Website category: university
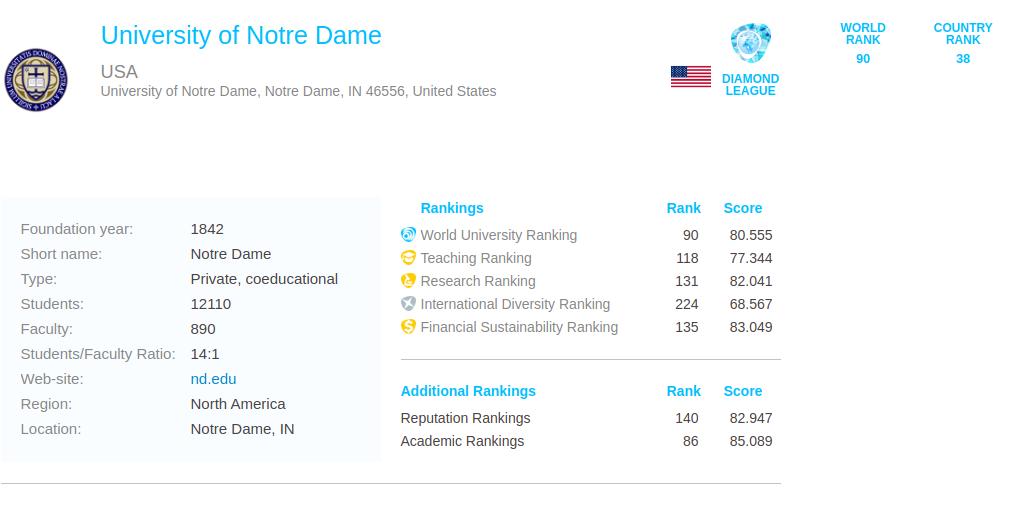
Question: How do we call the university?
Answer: University of Notre Dame

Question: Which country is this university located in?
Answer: USA

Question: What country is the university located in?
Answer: USA

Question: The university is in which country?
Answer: USA

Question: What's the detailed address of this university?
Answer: University of Notre Dame, Notre Dame, IN 46556, United States

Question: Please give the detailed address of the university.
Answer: University of Notre Dame, Notre Dame, IN 46556, United States

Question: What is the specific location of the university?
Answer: University of Notre Dame, Notre Dame, IN 46556, United States

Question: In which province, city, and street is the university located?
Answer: University of Notre Dame, Notre Dame, IN 46556, United States

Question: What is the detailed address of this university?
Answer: University of Notre Dame, Notre Dame, IN 46556, United States

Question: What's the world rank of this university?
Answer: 90

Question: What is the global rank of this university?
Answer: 90

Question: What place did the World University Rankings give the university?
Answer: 90

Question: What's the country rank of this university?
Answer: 38

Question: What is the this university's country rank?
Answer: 38

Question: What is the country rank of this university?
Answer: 38

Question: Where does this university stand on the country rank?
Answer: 38

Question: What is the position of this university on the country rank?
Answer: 38

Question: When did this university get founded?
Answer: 1842

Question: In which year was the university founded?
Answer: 1842

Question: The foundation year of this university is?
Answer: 1842

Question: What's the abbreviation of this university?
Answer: Notre Dame

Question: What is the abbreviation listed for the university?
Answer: Notre Dame

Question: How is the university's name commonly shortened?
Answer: Notre Dame

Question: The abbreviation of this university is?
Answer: Notre Dame

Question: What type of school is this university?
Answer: Private, coeducational

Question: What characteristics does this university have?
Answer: Private, coeducational

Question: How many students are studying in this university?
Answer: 12110

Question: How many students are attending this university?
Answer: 12110

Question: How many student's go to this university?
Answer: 12110

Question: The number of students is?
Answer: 12110

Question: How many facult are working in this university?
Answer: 890

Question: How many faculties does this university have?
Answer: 890

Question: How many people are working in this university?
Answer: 890

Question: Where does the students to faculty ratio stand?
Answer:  14 : 1

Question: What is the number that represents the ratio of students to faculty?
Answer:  14 : 1

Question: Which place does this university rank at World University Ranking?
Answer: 90

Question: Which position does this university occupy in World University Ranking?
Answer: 90

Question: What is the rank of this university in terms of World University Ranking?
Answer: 90

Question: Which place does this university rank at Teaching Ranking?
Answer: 118

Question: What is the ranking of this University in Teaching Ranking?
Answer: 118

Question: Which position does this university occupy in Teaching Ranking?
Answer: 118

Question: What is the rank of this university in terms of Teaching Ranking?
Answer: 118

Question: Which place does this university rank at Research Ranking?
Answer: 131

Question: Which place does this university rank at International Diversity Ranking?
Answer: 224

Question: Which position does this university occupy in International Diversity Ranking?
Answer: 224

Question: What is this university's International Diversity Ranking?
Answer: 224

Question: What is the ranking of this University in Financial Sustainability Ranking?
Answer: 135

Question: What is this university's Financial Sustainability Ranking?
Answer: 135

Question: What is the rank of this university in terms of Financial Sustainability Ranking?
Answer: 135

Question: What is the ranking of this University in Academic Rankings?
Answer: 86

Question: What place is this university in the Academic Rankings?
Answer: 86

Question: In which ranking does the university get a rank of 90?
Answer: World University Ranking

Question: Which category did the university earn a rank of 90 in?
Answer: World University Ranking

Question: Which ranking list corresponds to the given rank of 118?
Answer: Teaching Ranking

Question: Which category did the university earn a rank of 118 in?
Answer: Teaching Ranking

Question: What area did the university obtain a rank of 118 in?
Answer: Teaching Ranking

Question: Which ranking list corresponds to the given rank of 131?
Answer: Research Ranking

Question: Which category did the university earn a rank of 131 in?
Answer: Research Ranking

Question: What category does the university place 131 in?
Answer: Research Ranking

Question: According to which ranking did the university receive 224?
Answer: International Diversity Ranking

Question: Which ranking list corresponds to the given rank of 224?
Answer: International Diversity Ranking

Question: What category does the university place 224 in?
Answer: International Diversity Ranking

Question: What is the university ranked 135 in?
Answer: Financial Sustainability Ranking

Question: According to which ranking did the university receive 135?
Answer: Financial Sustainability Ranking